Question: I have this error displayed when trying to submit my app:

This error applies to all the languages I intend to support for my app apart from the default language(English) which was not listed among the error list.
I have added all necessary metadata which I think only applies for the default language(English).
How do I make these metadata available for other languages my app support. In my .csproj file I this:
'''
<SupportedCultures>fr%3bar%3bzh-Hans%3bzh-Hant%3bhi%3bpt%3bru%3bes%3btr</SupportedCultures>
'''
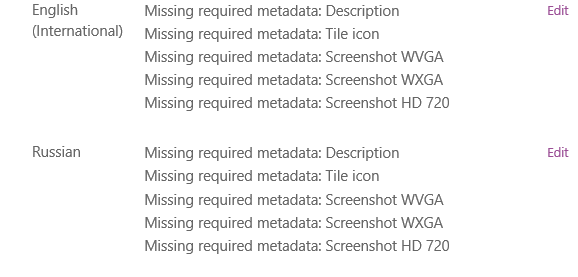
Answer: In the DevCenter, you have to type the description and upload the screenshots for every language individually. Just change the current language on the list, then upload your assets. It is a step of the submission process, it has nothing to do with the application itself.